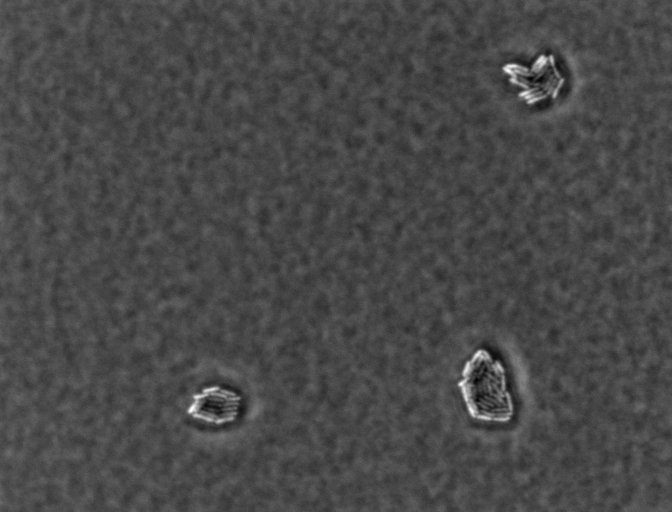
Salmonella enterica Typhimurium